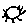
Label: sun